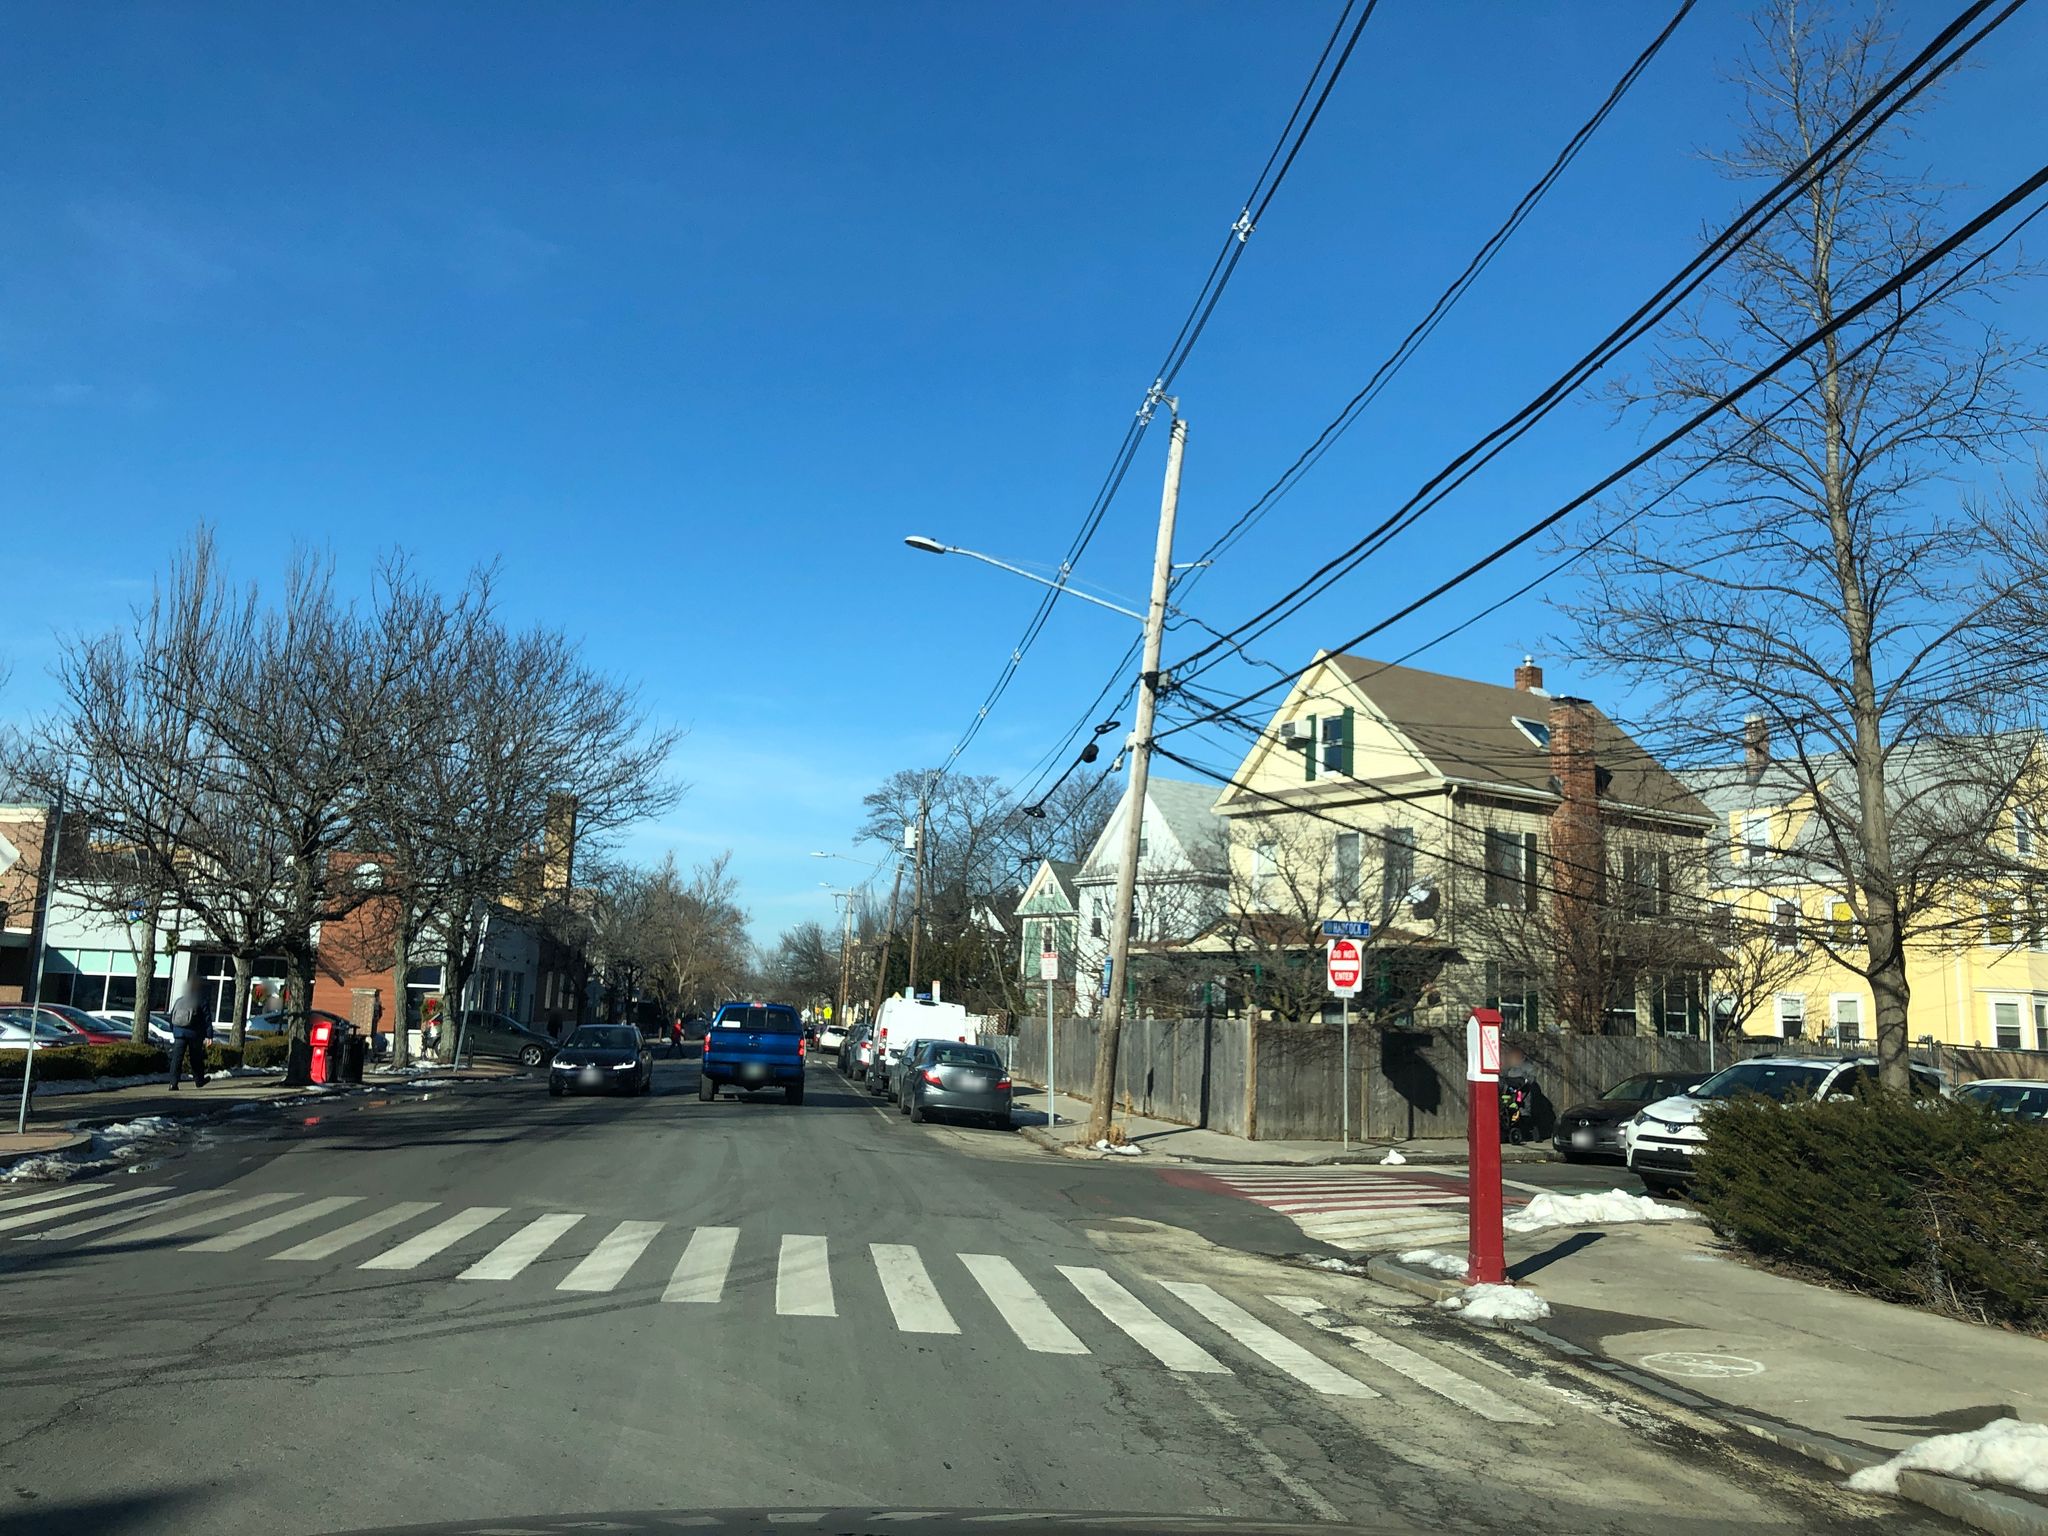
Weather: snowy
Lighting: day
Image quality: good
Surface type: driving surface
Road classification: secondary
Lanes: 2
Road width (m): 21.3
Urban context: urban centre
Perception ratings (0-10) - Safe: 4.86, Lively: 7.98, Beautiful: 4.76, Boring: 5.19, Depressing: 3.96, Wealthy: 6.56